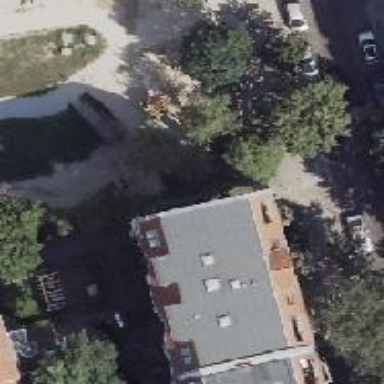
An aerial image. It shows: Kindergarten.